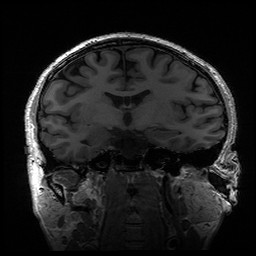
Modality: T1w
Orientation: coronal